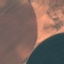
Label: AnnualCrop